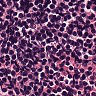
Metastatic tissue present: no